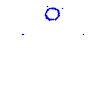
Particle: proton